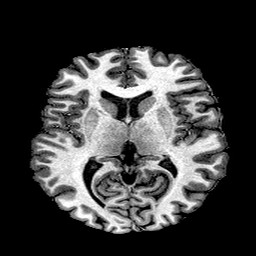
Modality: T1w
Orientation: coronal
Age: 24
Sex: male
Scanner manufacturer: ge
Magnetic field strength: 3 T
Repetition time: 7.66 s
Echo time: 0.003476 s